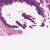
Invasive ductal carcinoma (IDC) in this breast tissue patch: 0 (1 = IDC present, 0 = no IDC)